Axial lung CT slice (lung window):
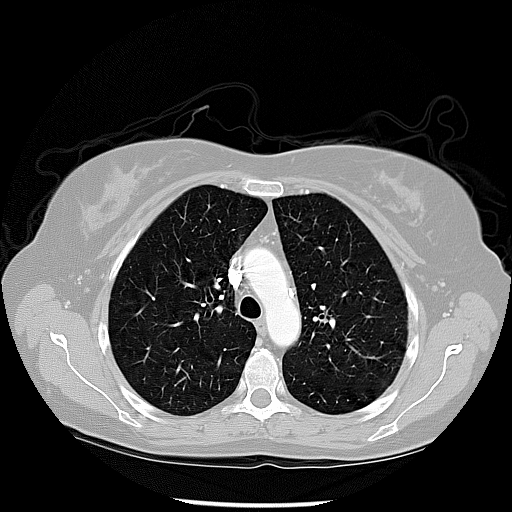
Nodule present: no